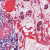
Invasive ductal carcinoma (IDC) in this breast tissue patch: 1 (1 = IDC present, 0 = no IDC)